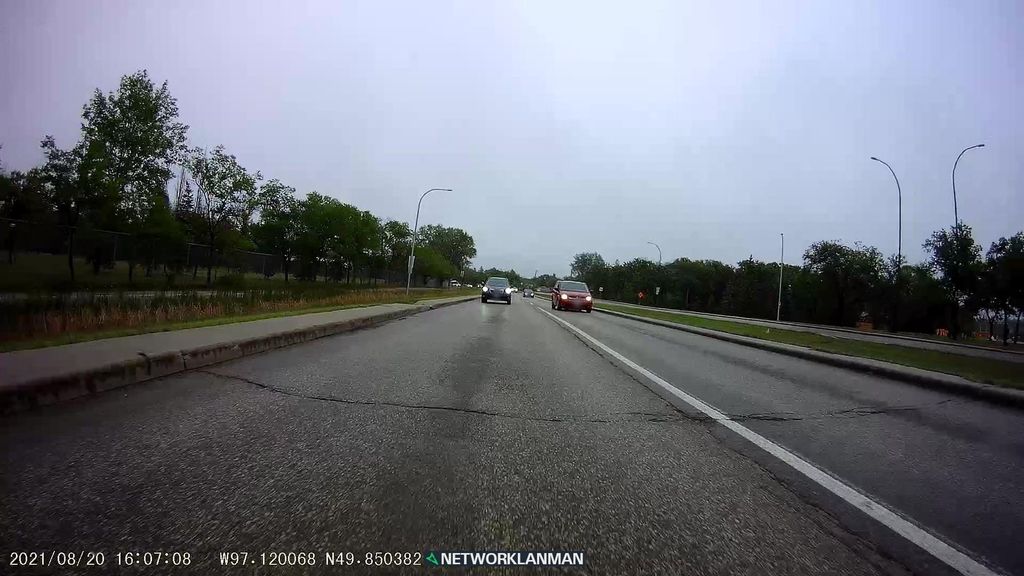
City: winnipeg